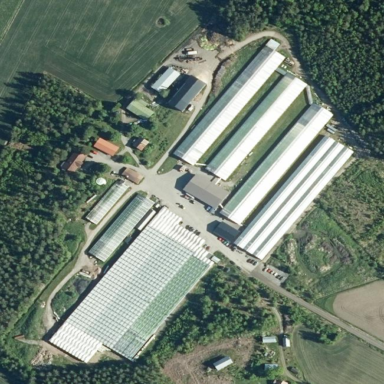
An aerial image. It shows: Farmyard in rural farm setting.